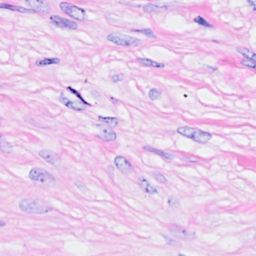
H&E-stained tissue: Breast